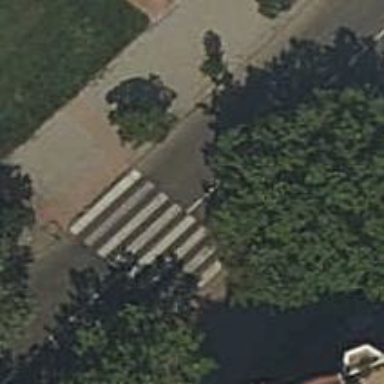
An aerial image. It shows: Zebra crossing on the road.